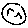
Label: moon